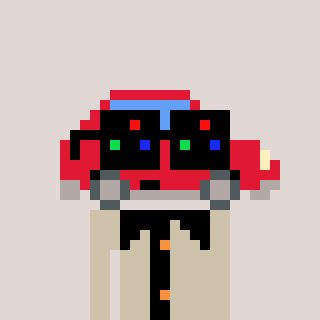
a pixel art character with square black sunglasses, a car-shaped head and a bege-colored body on a warm background